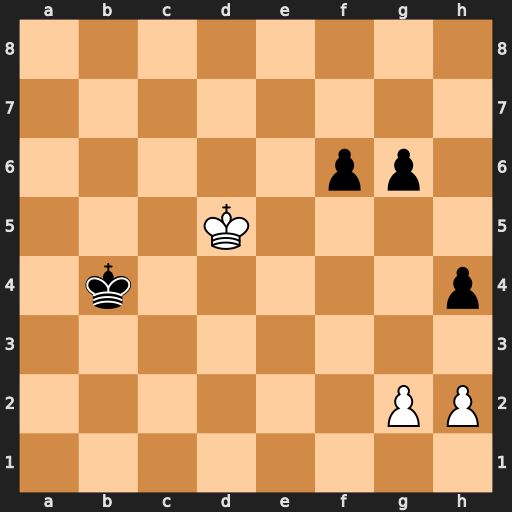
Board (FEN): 8/8/5pp1/3K4/1k5p/8/6PP/8
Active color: w
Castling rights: -
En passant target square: -
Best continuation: Ke6 f5 Kf6 f4 h3